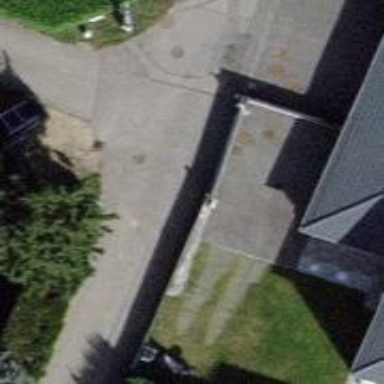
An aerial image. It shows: Gate.